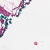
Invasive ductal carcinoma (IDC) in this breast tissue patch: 0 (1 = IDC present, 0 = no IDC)